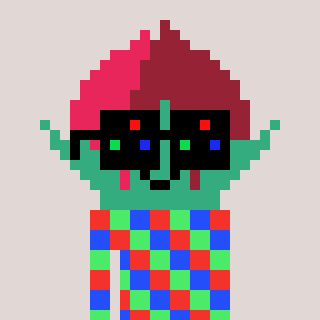
a pixel art character with square black sunglasses, a rosebud-shaped head and a cold-colored body on a warm background